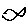
Label: fish